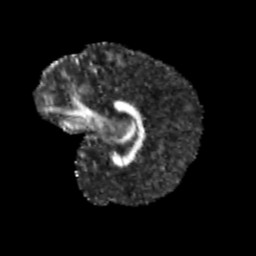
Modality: FA
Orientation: sagittal
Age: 13
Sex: female
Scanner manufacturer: siemens
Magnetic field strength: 3 T
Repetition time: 3.8 s
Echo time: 0.07 s